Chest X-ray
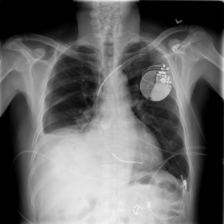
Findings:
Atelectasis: negative
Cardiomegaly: negative
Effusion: negative
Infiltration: positive
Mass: negative
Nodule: negative
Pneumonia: negative
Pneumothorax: negative
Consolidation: negative
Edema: negative
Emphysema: negative
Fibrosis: negative
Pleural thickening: negative
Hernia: negative